Field crop: tomato
Growth stage: 1
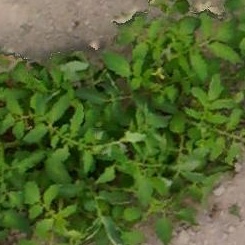
Species: tomato